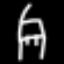
Label: chair